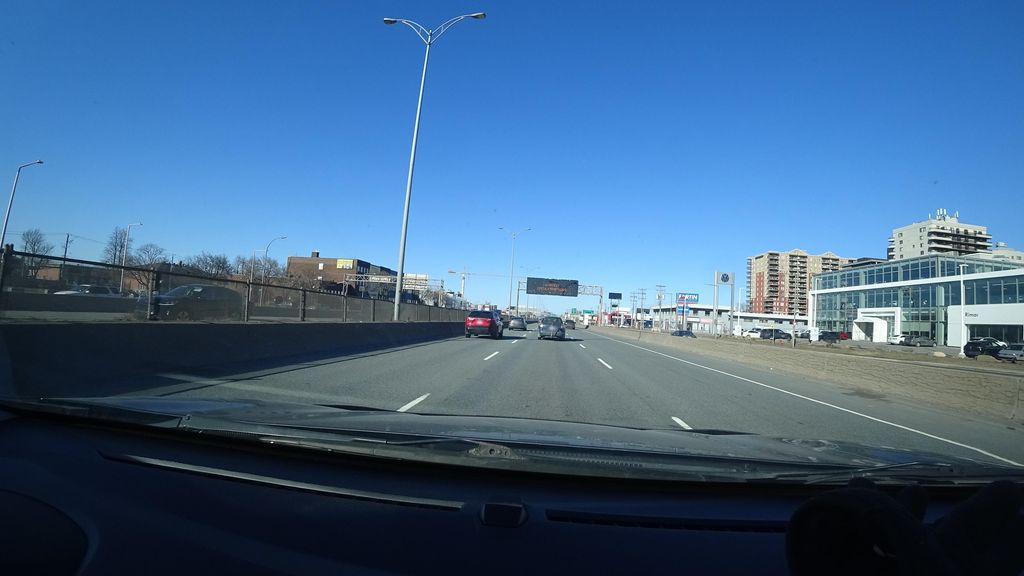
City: montreal